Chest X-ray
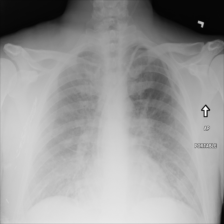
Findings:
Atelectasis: negative
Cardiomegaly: negative
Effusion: negative
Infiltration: negative
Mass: negative
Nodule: negative
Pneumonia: negative
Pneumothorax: negative
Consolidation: negative
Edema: positive
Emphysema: negative
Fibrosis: negative
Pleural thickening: negative
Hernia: negative